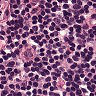
Metastatic tissue present: no